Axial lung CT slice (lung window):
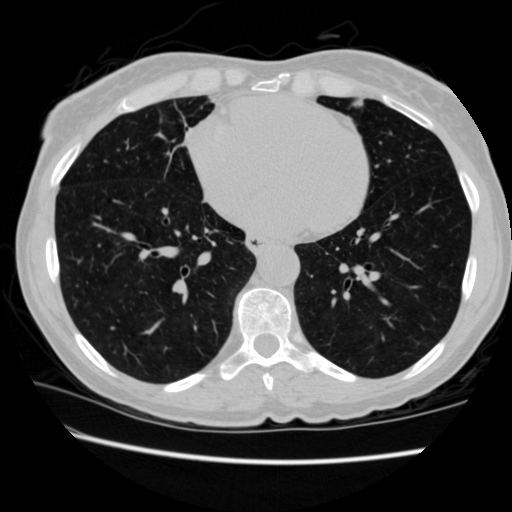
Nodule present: no